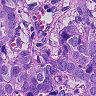
Metastatic tissue present: yes